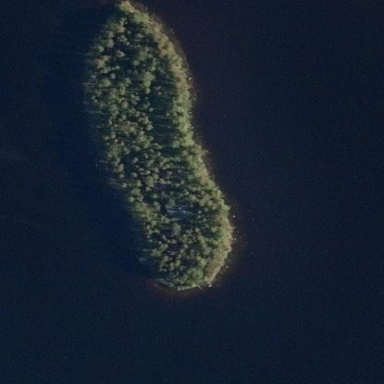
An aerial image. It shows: Islet.